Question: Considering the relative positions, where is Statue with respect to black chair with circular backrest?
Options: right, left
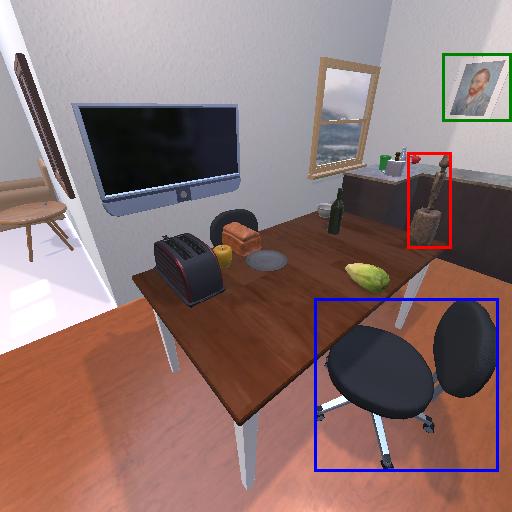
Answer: right